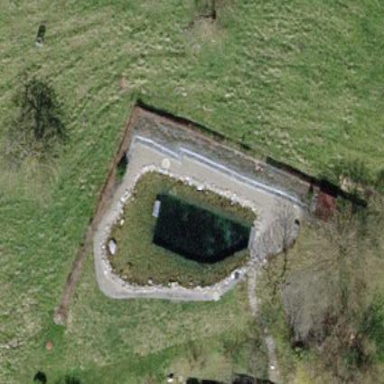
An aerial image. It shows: Pond with natural water.